Frequency: 55000
Velocity: 0,1705
Power: 37,2
Pulse duration: 0,0000001
Pass count: 1
Magnification: 10
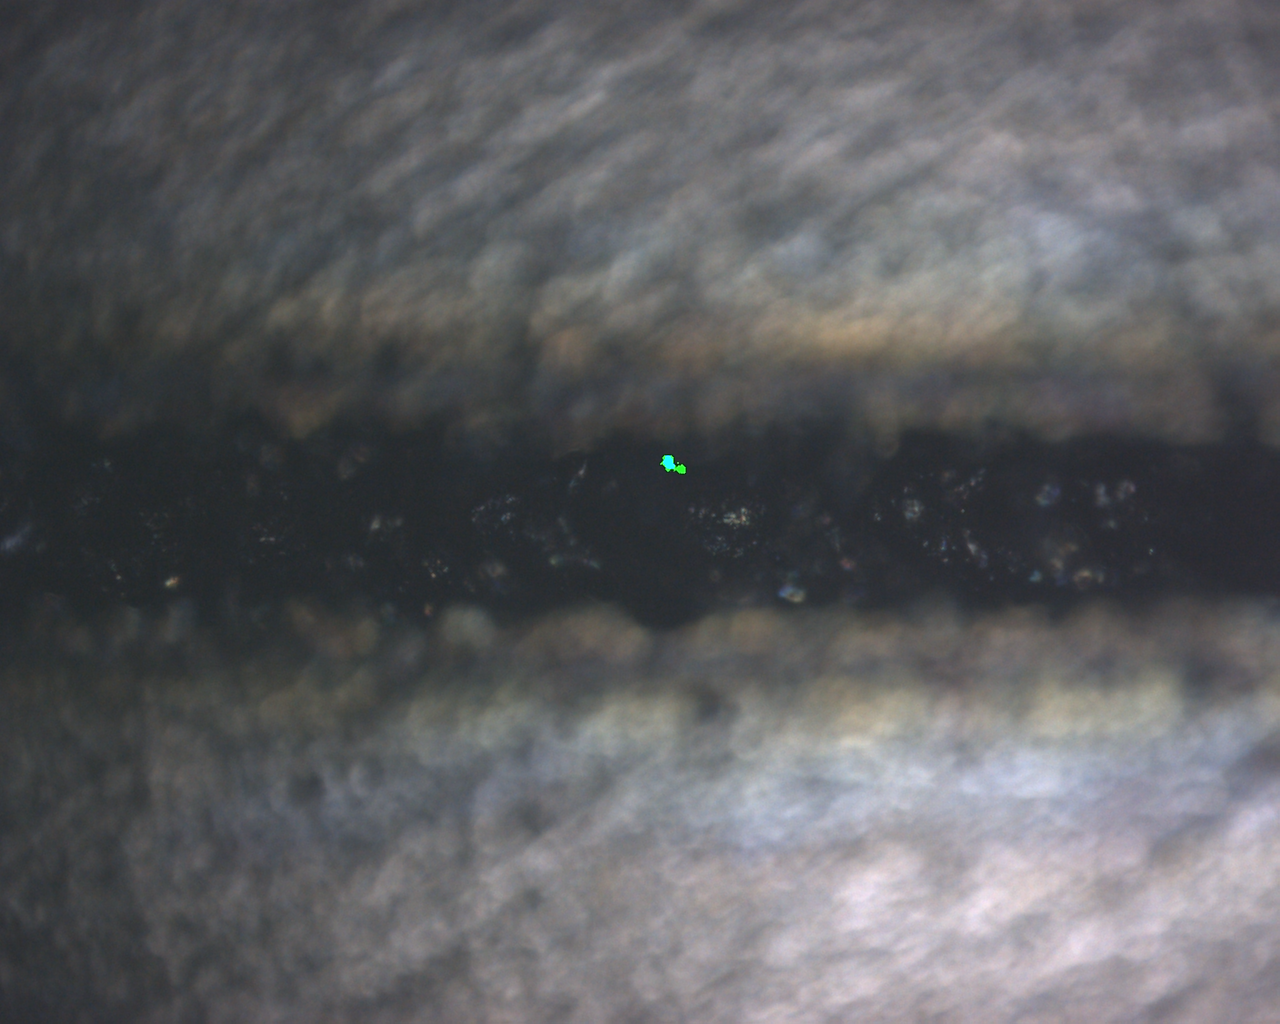
Measured width: 120.538
Other width: 82.109